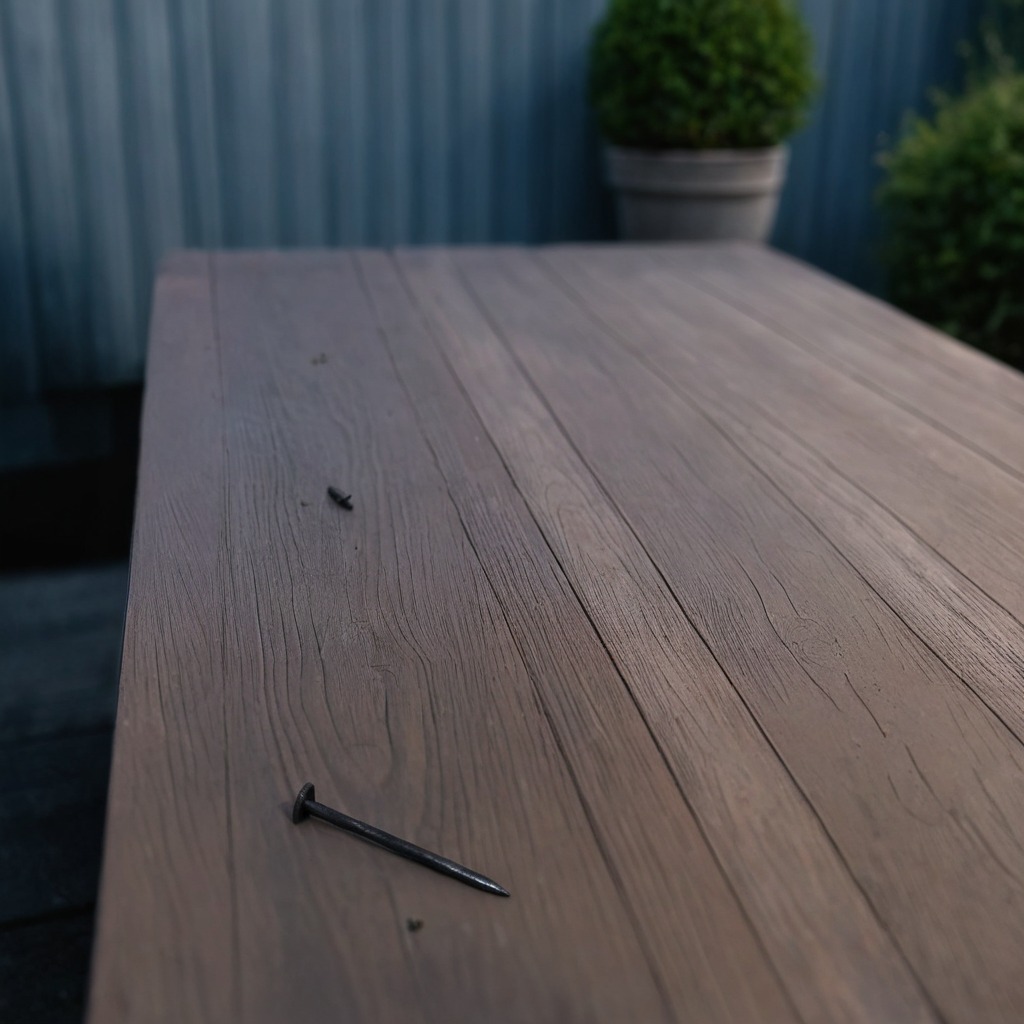
An iron nail lies on the old table.